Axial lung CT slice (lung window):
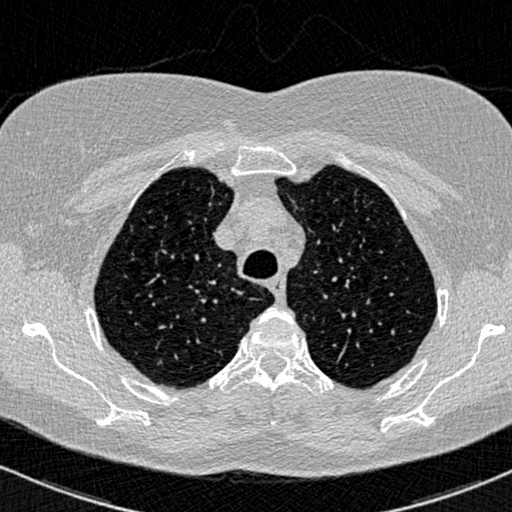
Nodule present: no